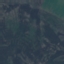
Land use / land cover: HerbaceousVegetation